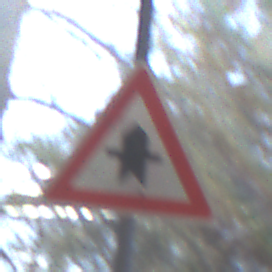
Verkehrszeichen: Vorfahrt
Umgebung: Outdoor, Nature
Tageszeit: MorningAfternoon
Wetter: Clear
Licht: Natural
Jahreszeit: Winter
Kontrast: HighContrast